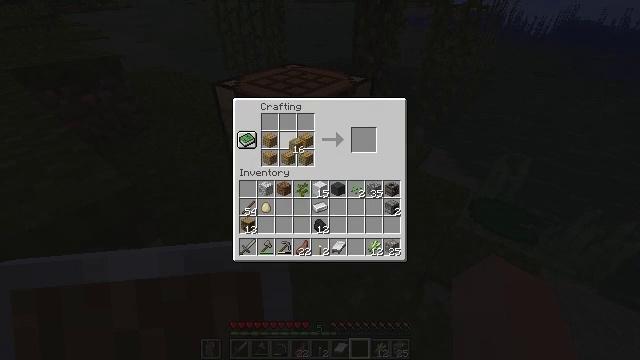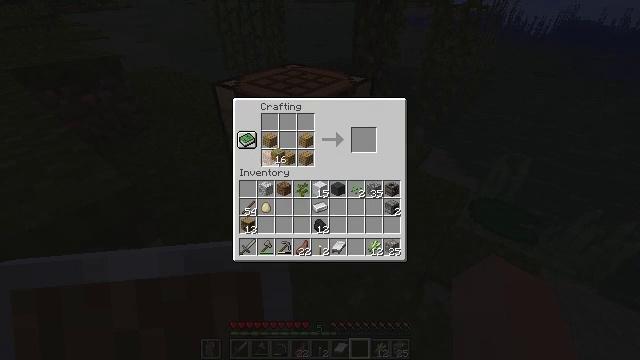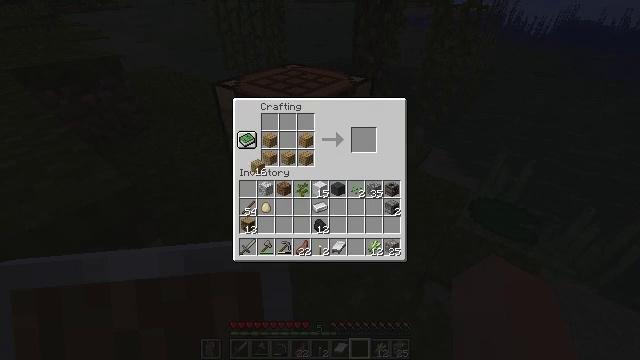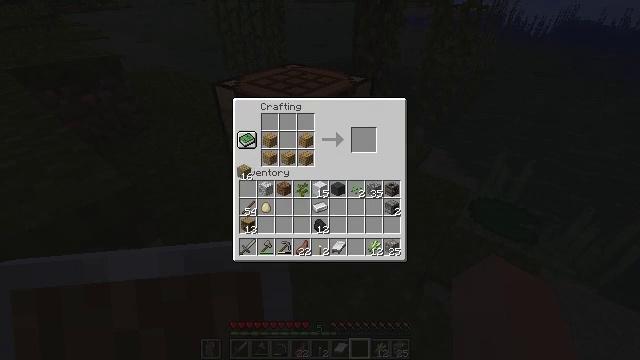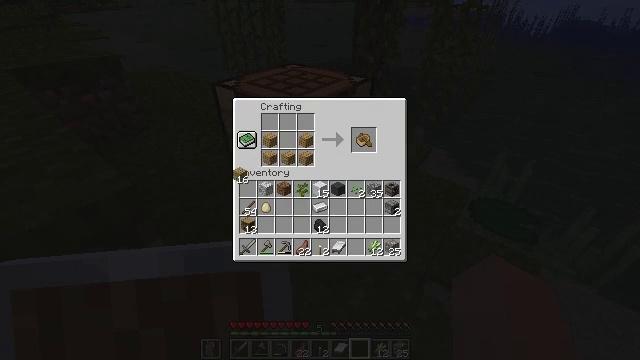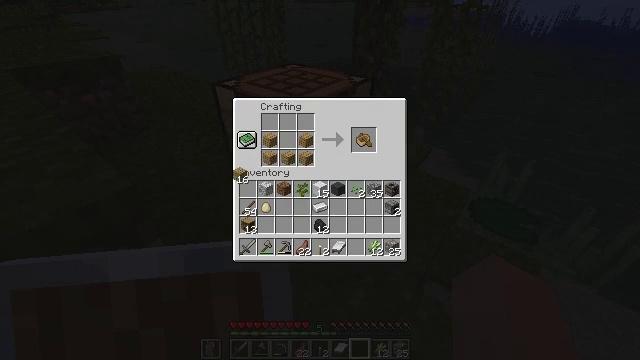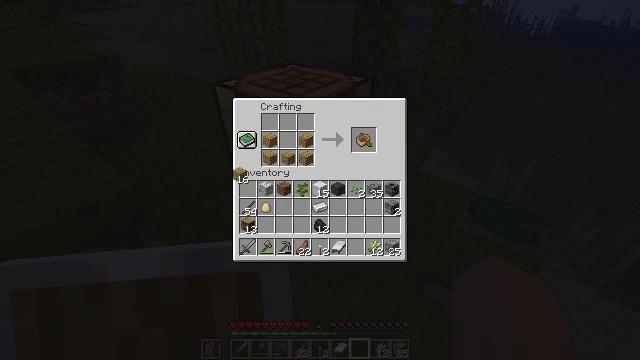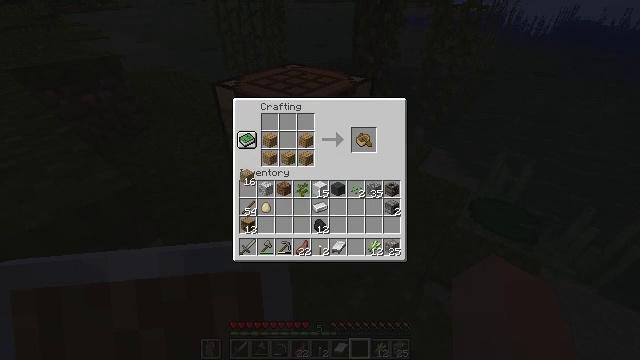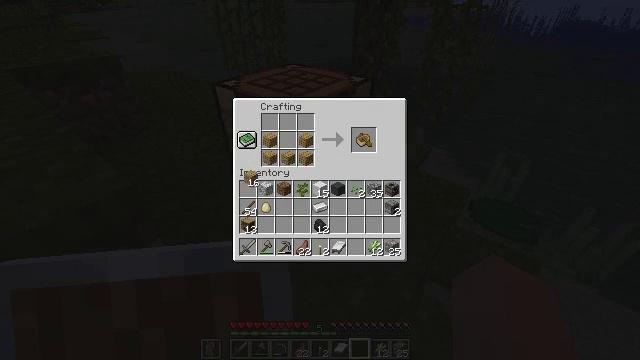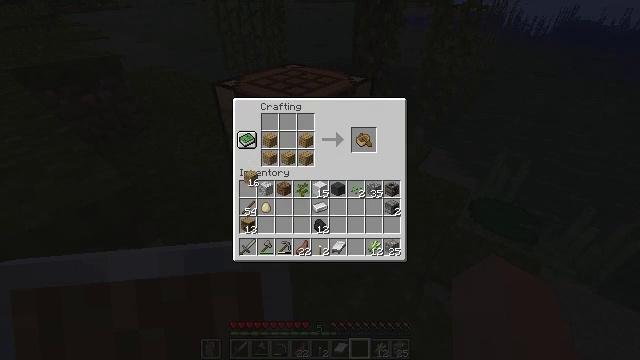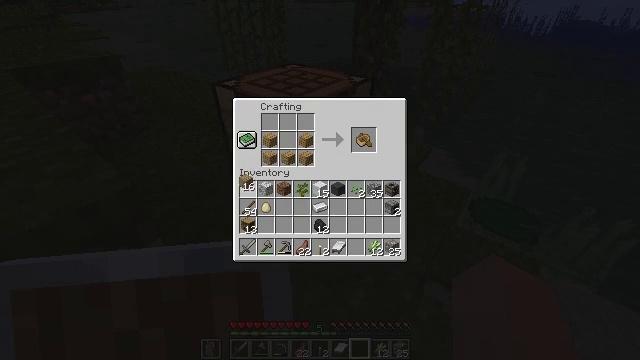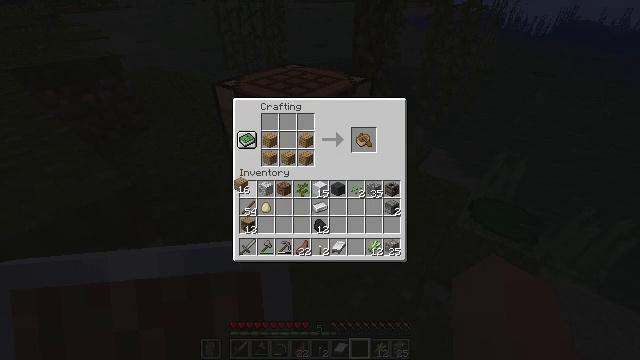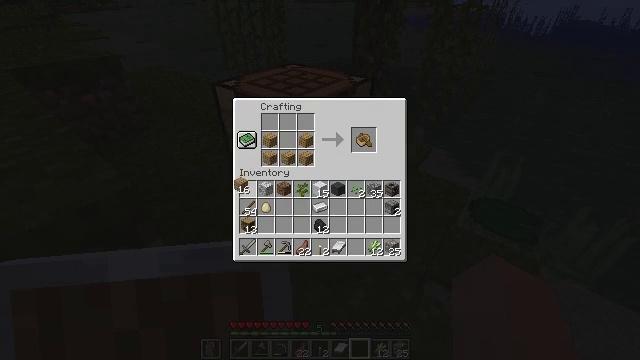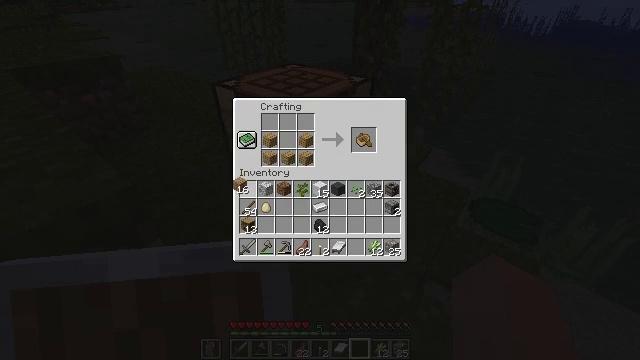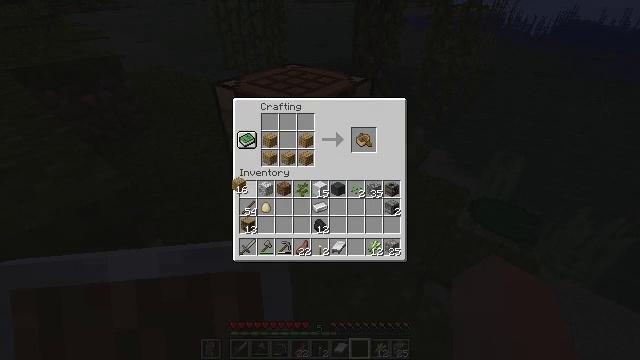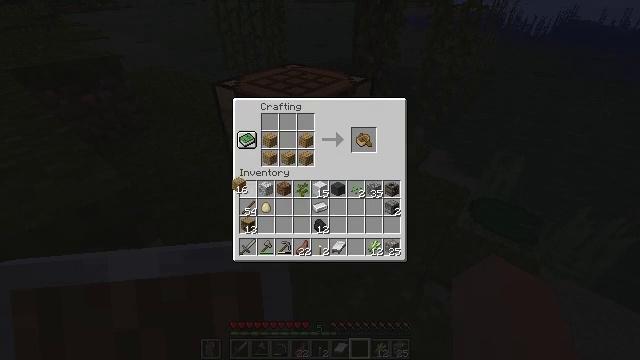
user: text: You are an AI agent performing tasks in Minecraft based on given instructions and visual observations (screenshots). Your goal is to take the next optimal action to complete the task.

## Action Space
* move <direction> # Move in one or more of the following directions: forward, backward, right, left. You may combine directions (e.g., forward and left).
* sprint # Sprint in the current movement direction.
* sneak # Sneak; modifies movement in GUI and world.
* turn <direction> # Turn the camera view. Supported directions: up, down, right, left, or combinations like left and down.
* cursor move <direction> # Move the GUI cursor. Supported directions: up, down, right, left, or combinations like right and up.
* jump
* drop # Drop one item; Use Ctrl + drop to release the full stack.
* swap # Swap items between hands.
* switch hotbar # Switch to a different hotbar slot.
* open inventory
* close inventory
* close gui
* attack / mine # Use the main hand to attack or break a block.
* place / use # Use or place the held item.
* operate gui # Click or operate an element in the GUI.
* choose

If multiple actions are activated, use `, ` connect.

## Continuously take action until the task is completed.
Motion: motion action
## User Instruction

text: Create a oak boat with the crafting table.
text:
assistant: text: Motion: cursor move left and down
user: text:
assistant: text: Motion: cursor move left and down
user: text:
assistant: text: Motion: cursor move left
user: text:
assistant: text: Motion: no_op
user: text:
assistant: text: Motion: no_op
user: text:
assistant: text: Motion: no_op
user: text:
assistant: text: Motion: cursor move right
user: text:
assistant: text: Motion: no_op
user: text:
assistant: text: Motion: no_op
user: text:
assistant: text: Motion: no_op
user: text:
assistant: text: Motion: no_op
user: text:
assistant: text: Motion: no_op
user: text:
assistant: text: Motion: no_op
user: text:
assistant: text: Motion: operate gui
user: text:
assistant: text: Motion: operate gui
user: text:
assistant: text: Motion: no_op
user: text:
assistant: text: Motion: no_op
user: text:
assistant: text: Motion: sneak
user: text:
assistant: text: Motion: sneak, cursor move right
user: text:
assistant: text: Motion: sneak, cursor move right and up
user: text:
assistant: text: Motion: sneak, cursor move right and up
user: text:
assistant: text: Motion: sneak, cursor move right and up
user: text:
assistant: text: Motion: sneak, cursor move right and up
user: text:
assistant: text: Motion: sneak
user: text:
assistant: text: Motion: sneak
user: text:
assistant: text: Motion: sneak
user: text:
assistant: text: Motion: sneak, cursor move left
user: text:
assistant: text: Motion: sneak
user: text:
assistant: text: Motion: sneak, operate gui
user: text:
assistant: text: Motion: sneak, operate gui